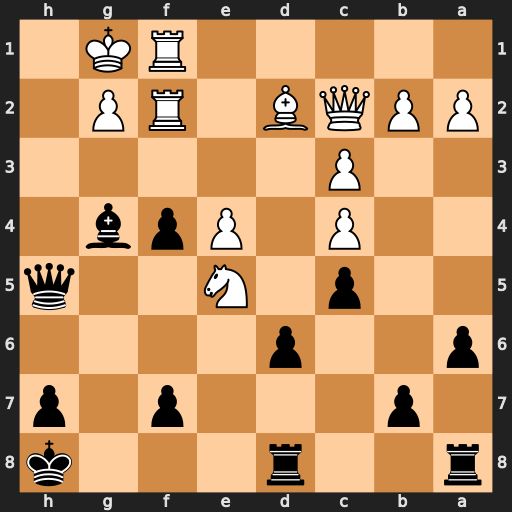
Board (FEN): r2r3k/1p3p1p/p2p4/2p1N2q/2P1Ppb1/2P5/PPQB1RP1/5RK1
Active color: b
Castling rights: -
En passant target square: -
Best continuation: dxe5 Bxf4 exf4